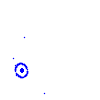
Particle: pion